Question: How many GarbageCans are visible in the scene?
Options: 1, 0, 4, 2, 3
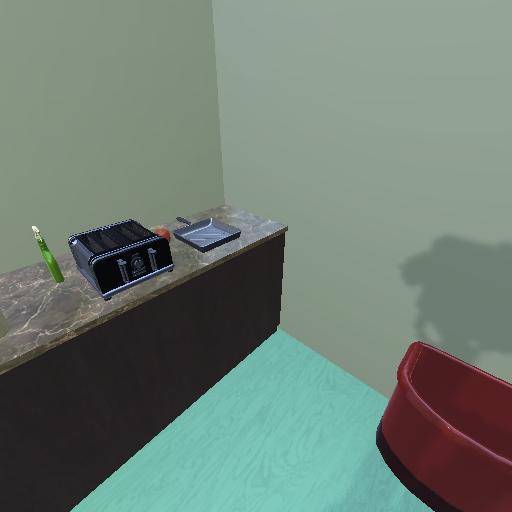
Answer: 1